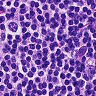
Metastatic tissue present: no